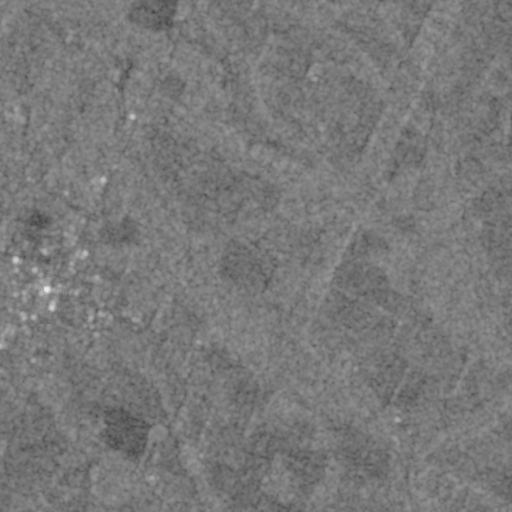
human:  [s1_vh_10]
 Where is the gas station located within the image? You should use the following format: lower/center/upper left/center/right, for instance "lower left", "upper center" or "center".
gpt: The gas station is located in the center left of the image.
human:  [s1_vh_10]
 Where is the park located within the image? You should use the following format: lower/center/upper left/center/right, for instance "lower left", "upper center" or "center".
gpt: The park is located in the center left of the image.
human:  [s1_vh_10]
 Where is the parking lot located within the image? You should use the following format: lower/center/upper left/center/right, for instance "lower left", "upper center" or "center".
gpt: The parking lot is located in the center left of the image.
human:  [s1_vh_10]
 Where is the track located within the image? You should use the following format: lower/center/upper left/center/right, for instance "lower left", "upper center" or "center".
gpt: There is no track in the image.

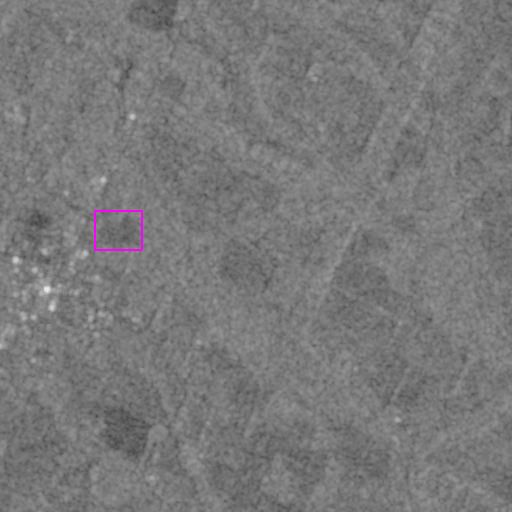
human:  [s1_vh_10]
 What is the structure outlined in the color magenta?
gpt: The structure outlined in magenta is a park.
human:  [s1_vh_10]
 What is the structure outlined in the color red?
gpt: There is no red outline.